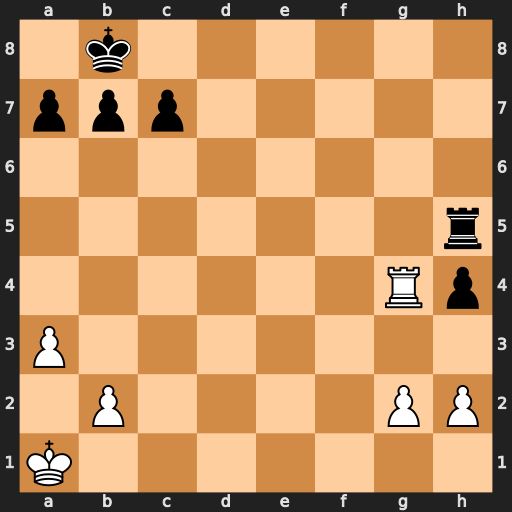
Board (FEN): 1k6/ppp5/8/7r/6Rp/P7/1P4PP/K7
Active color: w
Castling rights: -
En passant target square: -
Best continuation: Rg8#